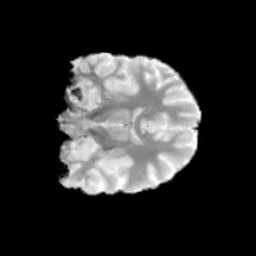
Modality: MD
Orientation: coronal
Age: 23
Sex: female
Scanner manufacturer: siemens
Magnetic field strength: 3 T
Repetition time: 3.23 s
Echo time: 0.0892 s